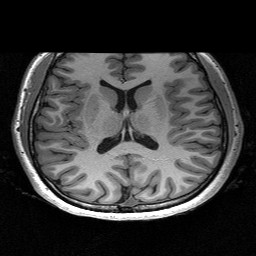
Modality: T1w
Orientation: coronal
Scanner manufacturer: siemens
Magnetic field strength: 3 T
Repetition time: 2.53 s
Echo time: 0.00267 s